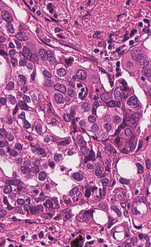
Tumor epithelial tissue: yes
Tumor-associated stroma tissue: yes
Normal tissue: no